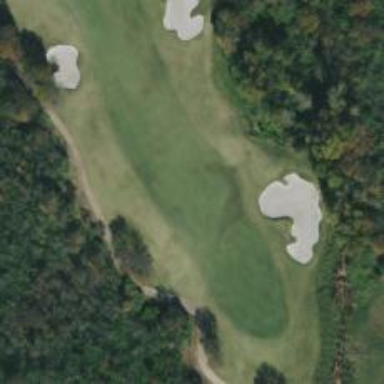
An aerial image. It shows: View of golf hole.